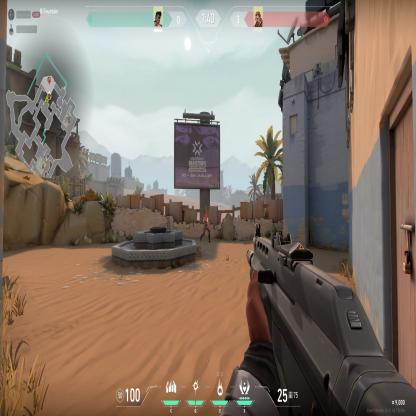
Label: enemy